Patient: sex F, age 76
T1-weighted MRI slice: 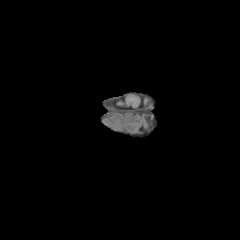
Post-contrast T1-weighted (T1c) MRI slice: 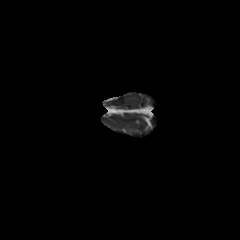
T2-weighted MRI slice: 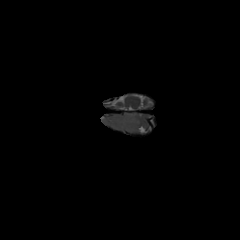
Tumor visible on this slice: yes
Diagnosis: Glioblastoma, IDH-wildtype
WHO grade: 4